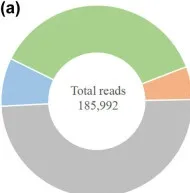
The results of ptNGS. (a) 185,992 is the total series of measurements.
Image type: radiology (ct)